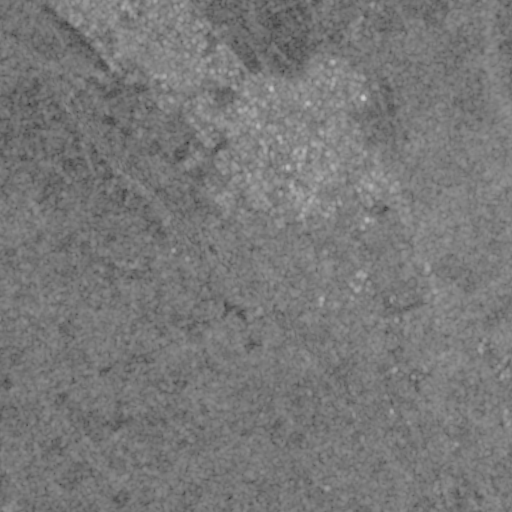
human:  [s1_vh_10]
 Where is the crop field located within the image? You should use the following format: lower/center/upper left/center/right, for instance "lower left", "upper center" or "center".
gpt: The crop field is located in the center right of the image.
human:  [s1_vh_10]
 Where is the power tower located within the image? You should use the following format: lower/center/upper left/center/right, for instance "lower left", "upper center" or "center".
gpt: The power tower is located in the center of the image.
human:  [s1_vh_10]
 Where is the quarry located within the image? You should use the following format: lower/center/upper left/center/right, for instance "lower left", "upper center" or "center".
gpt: The quarry is located in the center of the image.
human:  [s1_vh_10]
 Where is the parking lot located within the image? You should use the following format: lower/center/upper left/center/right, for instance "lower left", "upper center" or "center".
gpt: There is no parking lot in the image.

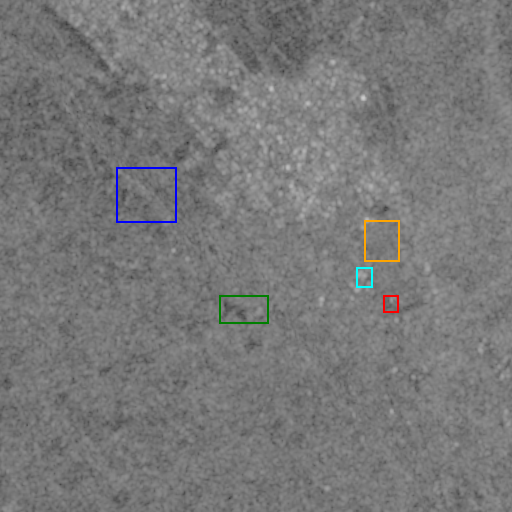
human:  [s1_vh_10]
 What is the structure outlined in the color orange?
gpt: The structure outlined in orange is a crop field.
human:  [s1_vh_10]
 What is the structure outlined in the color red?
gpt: The structure outlined in red is a gas station.
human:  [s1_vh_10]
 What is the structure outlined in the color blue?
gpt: The structure outlined in blue is a park.
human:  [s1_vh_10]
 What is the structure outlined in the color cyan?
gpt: The structure outlined in cyan is a parking lot.
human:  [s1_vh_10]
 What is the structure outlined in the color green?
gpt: The structure outlined in green is a quarry.
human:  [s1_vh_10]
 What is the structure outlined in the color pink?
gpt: There is no pink outline.